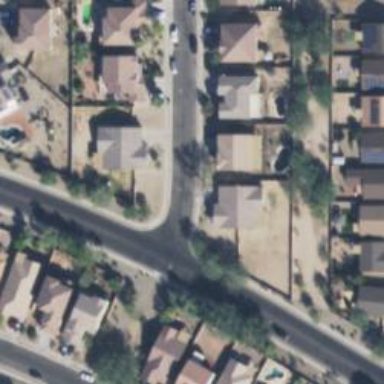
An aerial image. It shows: Residential road.